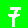
Digit: 7